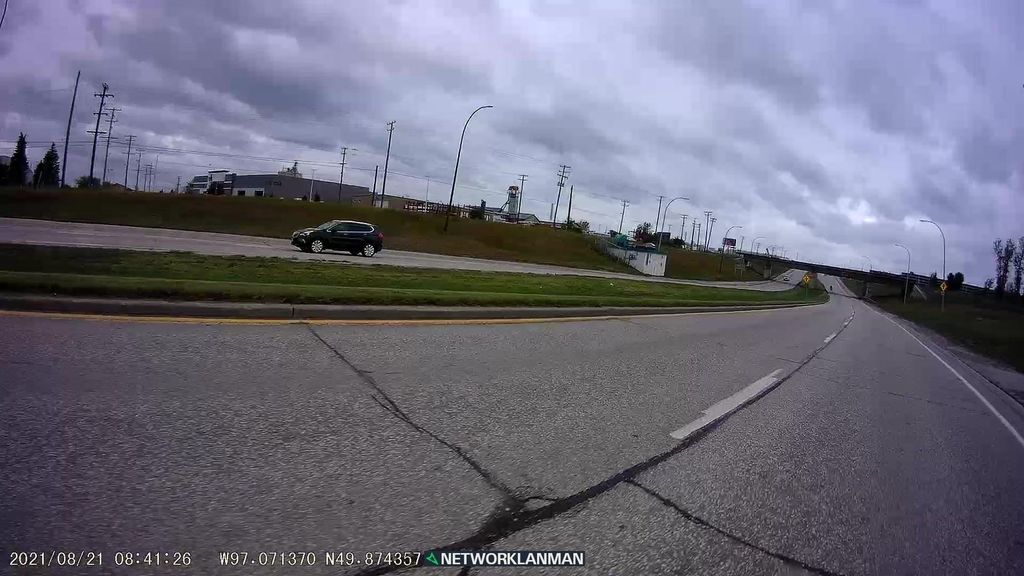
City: winnipeg